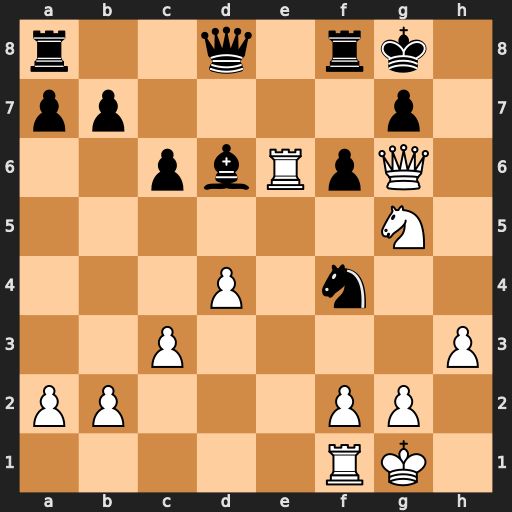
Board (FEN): r2q1rk1/pp4p1/2pbRpQ1/6N1/3P1n2/2P4P/PP3PP1/5RK1
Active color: w
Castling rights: -
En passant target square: -
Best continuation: Qh7#